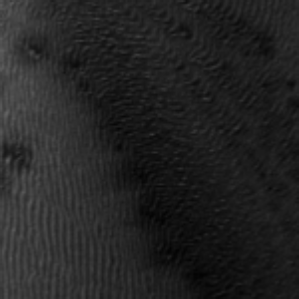
Label: frost